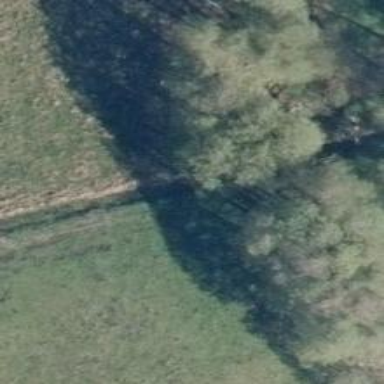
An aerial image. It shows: Row of trees in natural setting.